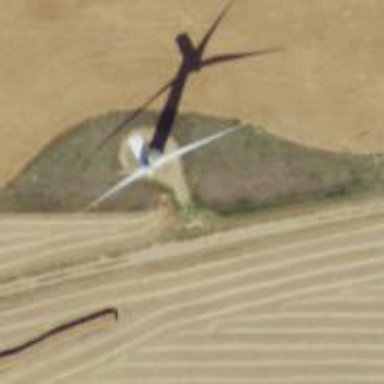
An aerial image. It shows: Wind generator powered by wind. The generator type is horizontal axis and it uses wind turbines.